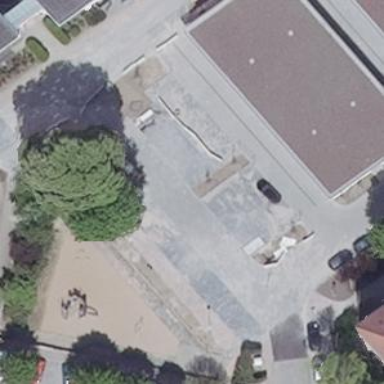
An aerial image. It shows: Group of garages.